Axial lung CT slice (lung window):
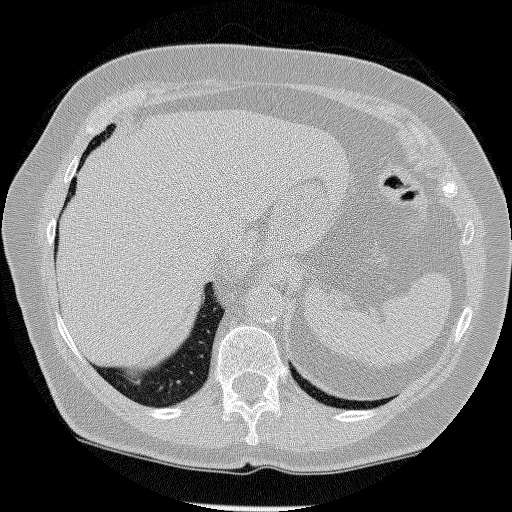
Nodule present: no